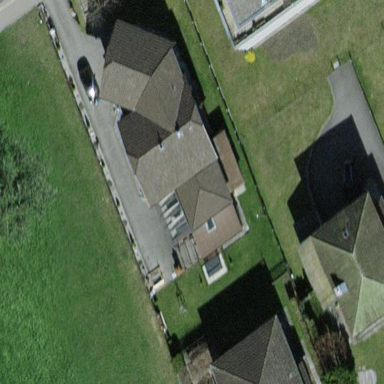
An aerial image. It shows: Detached building.